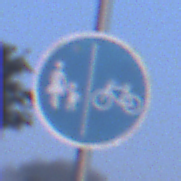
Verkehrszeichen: GetrennterRadUndGehwegRadwegRechts
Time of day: SunriseSunset
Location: Outdoor (Nature)
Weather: Clear
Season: NotSpecified
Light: Natural